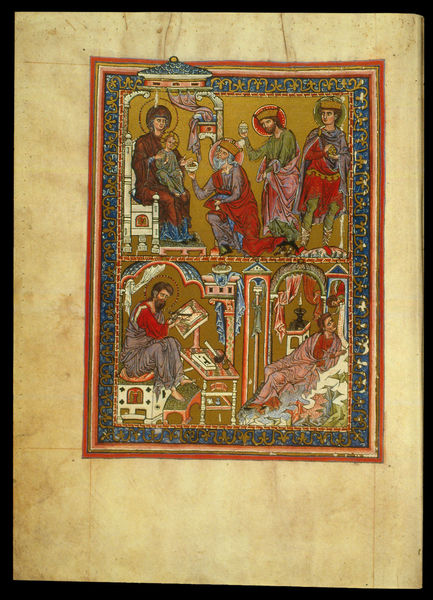
Titel: Das Goslarer Evangeliar
Institution: Goslar, Stadtarchiv
Schlagwörter: blau, gott, grün, menschen, bunt, säulen, tisch, rot, malerei, ornament, alt, bart, bibel, rahmen, bild, häuser, kirche, gold, mantel, kind, mutter, krone, engel, papier, farben, thron, lesen, stube, buch, rechteck, seite, knien, buchseite, pergament, christus, jesus, mittelalter, könige, heilige, schreiber, schreibstube, heilig, maria, anbetung, miniatur, waisen, heiligenbild, kalligraphie, geschenke, buchmalerei, holzmalerei, gaben, lukas, christuskind, matthäus, heiligen, drei könige, heilige drei könige, 3 könige